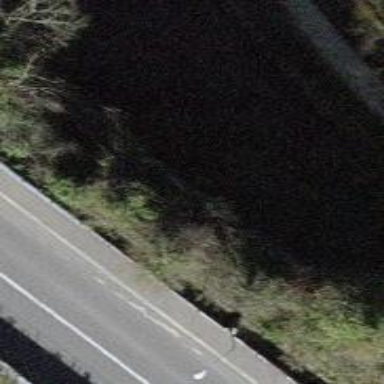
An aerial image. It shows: Retaining wall.